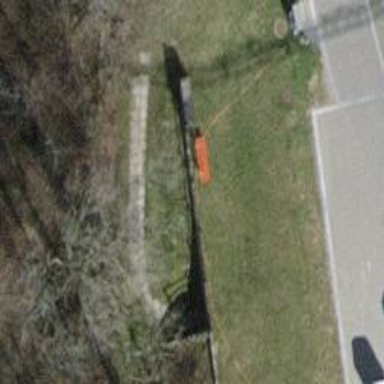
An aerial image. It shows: Red bench.